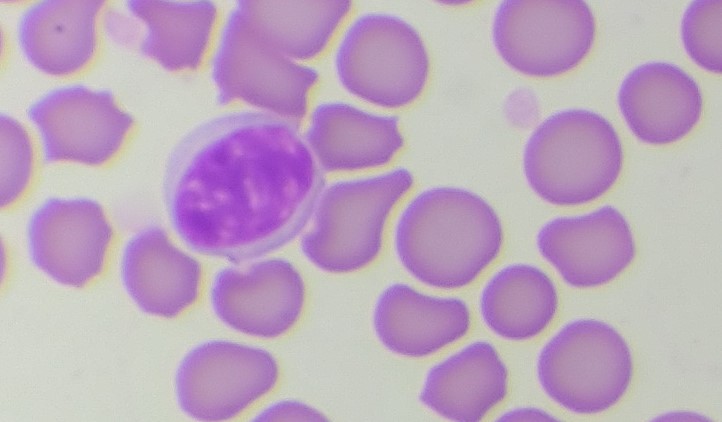
White blood cell type: Lymphocyte